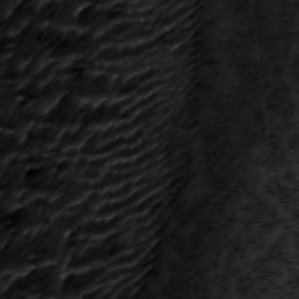
Label: frost